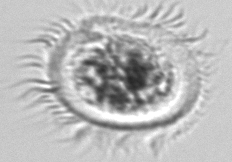
Label: Pleuronema